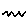
Label: zigzag